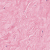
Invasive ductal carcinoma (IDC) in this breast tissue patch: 0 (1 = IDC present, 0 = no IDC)